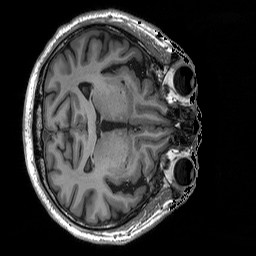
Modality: T1w
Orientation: axial
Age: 65
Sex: male
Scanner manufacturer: siemens
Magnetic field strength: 3 T
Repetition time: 2.5 s
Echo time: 0.00248 s